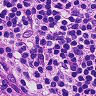
Metastatic tissue present: no